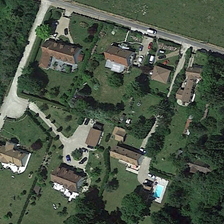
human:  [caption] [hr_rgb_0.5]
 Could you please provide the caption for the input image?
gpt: some buildings and green trees are in a medium residential area .

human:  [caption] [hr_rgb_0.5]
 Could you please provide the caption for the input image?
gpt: the community contains several buildings, exuberant trees and a small swimming pool .

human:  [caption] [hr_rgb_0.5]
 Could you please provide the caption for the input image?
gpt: the community contains several buildings, exuberant trees and a small swimming pool .

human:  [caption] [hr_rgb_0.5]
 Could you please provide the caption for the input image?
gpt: some buildings and green trees are in a medium residential area .

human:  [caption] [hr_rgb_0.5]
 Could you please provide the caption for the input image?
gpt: some buildings and green trees are in a medium residential area .